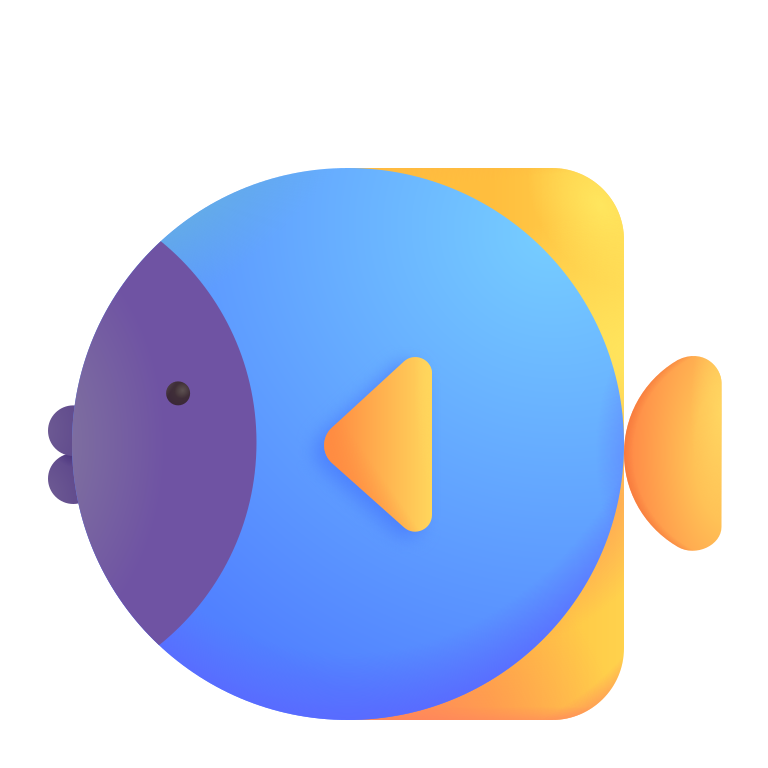
tropical fish color